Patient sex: M
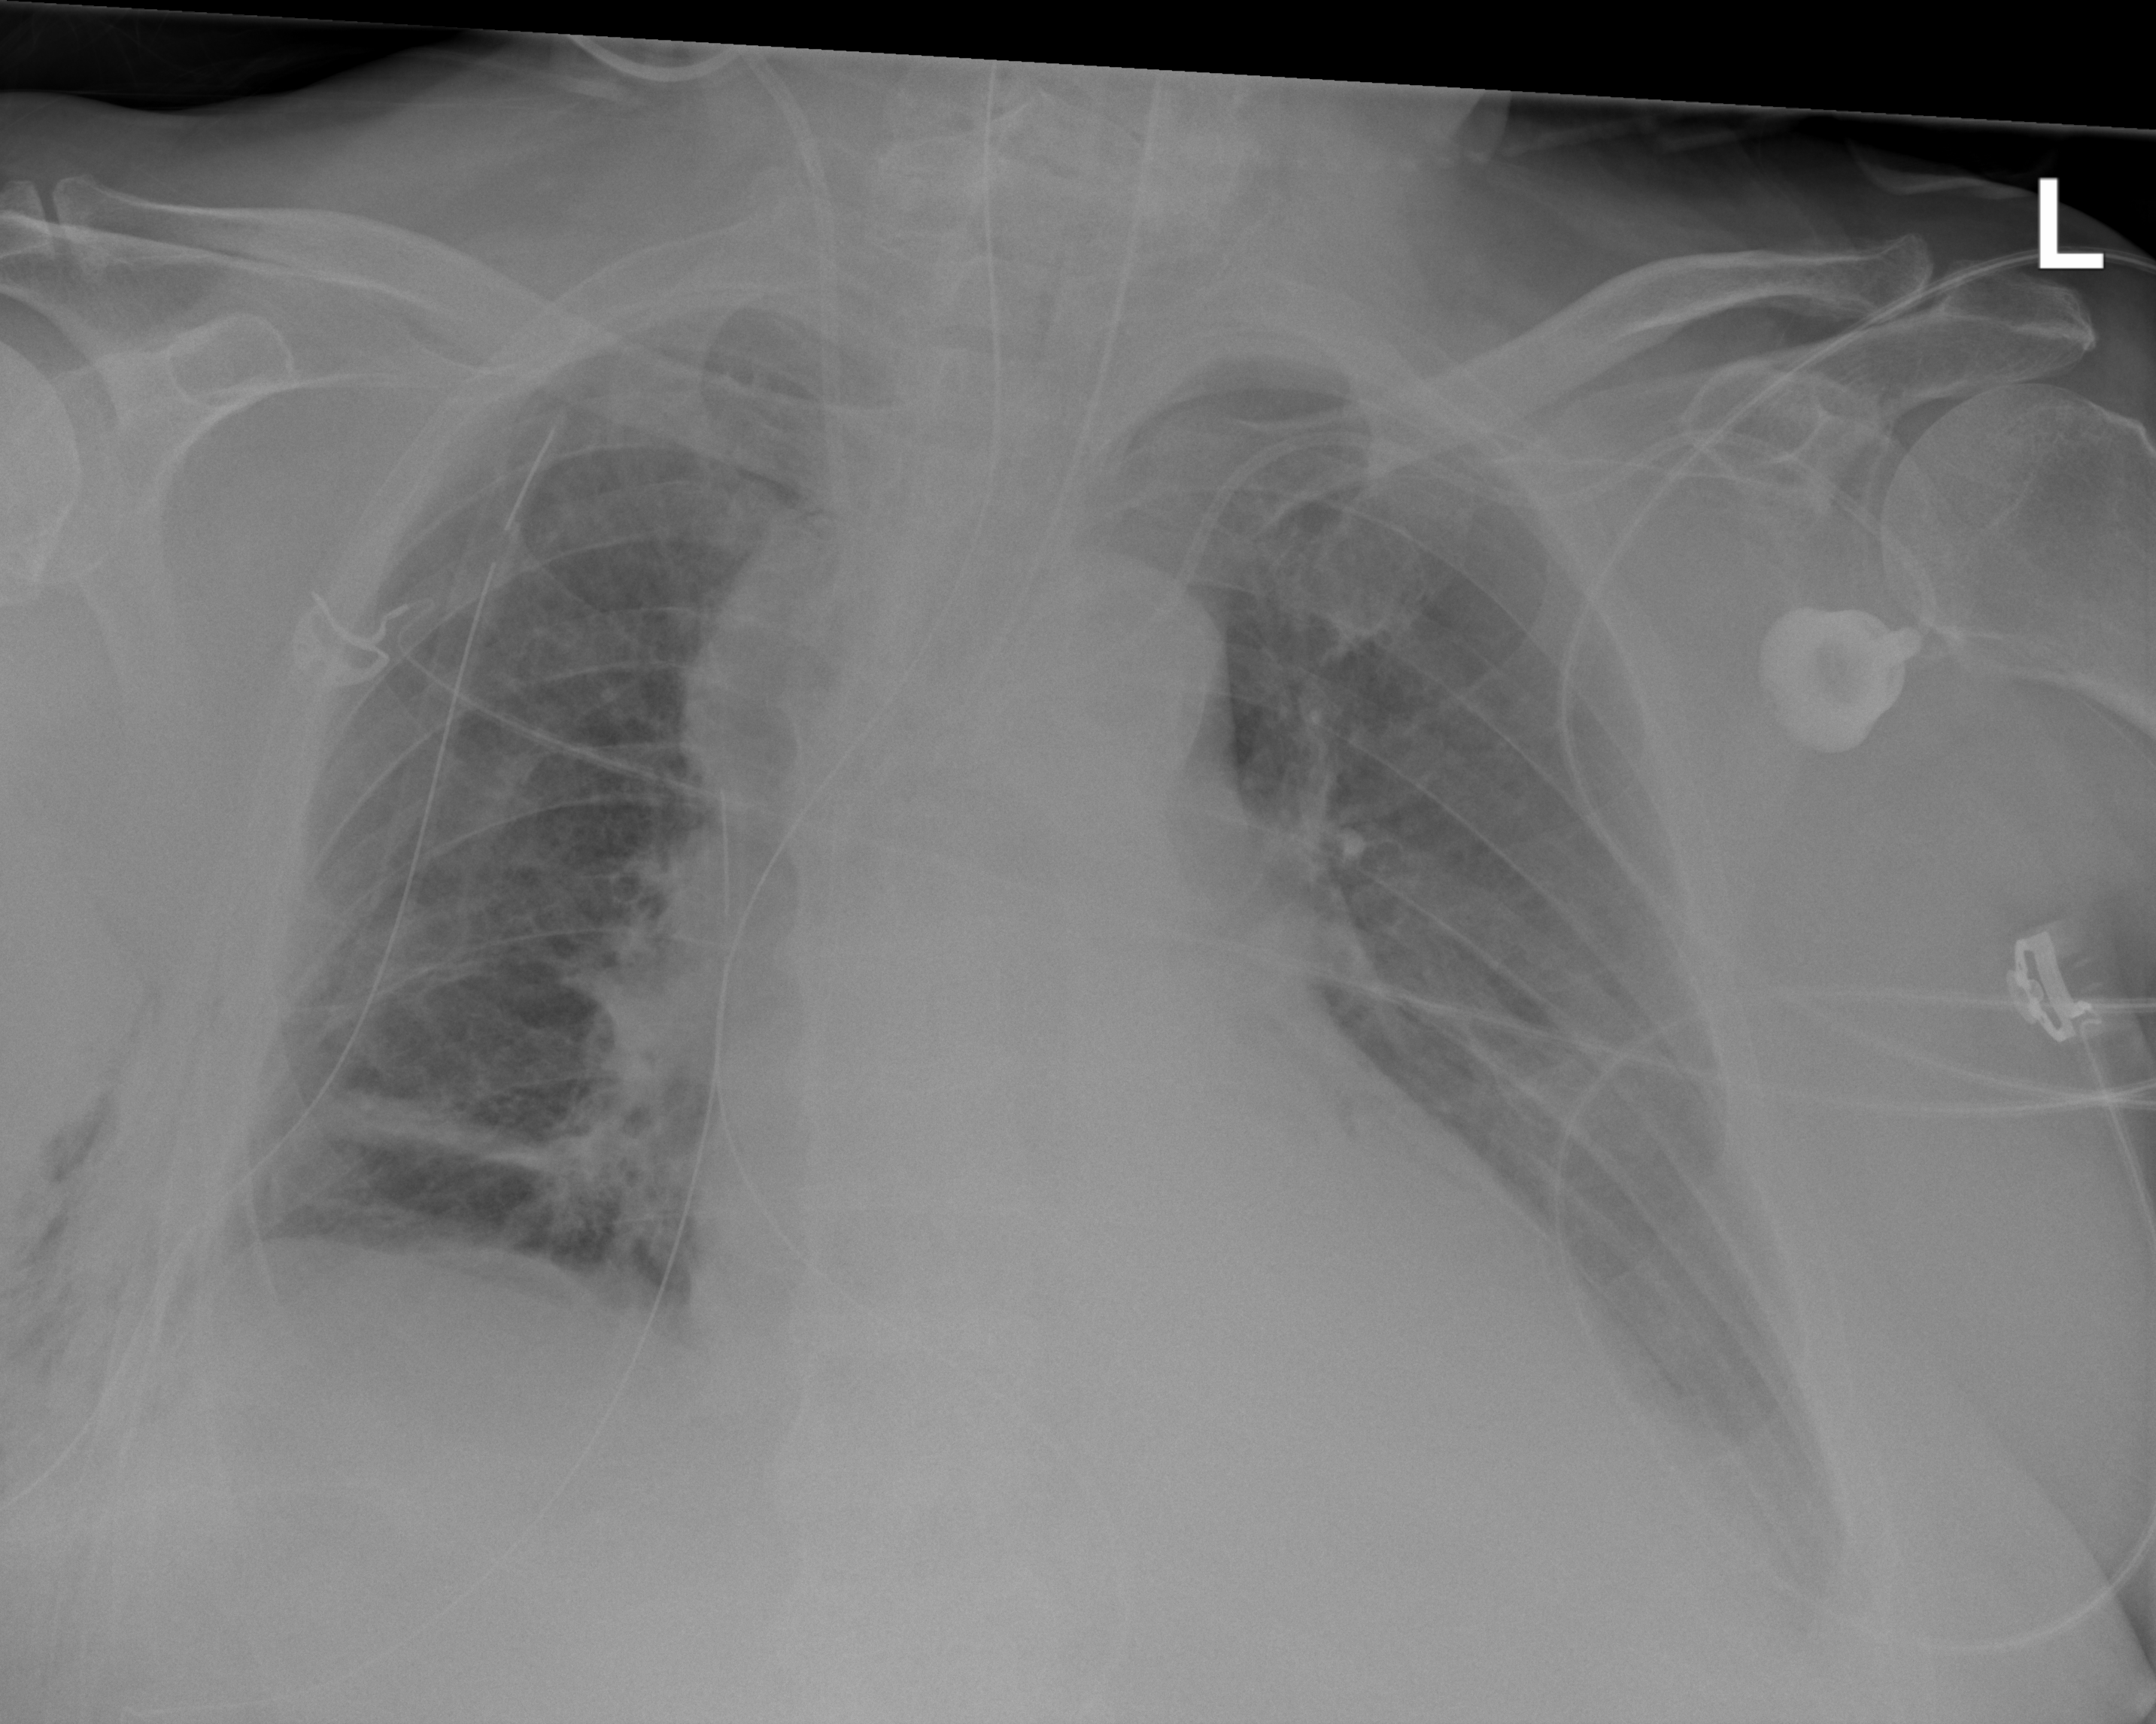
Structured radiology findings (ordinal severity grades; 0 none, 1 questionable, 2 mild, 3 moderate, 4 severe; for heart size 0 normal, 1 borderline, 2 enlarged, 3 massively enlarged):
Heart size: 2
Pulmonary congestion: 3
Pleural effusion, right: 0
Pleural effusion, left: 2
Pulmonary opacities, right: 0
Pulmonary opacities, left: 0
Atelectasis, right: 2
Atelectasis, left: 2